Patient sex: M
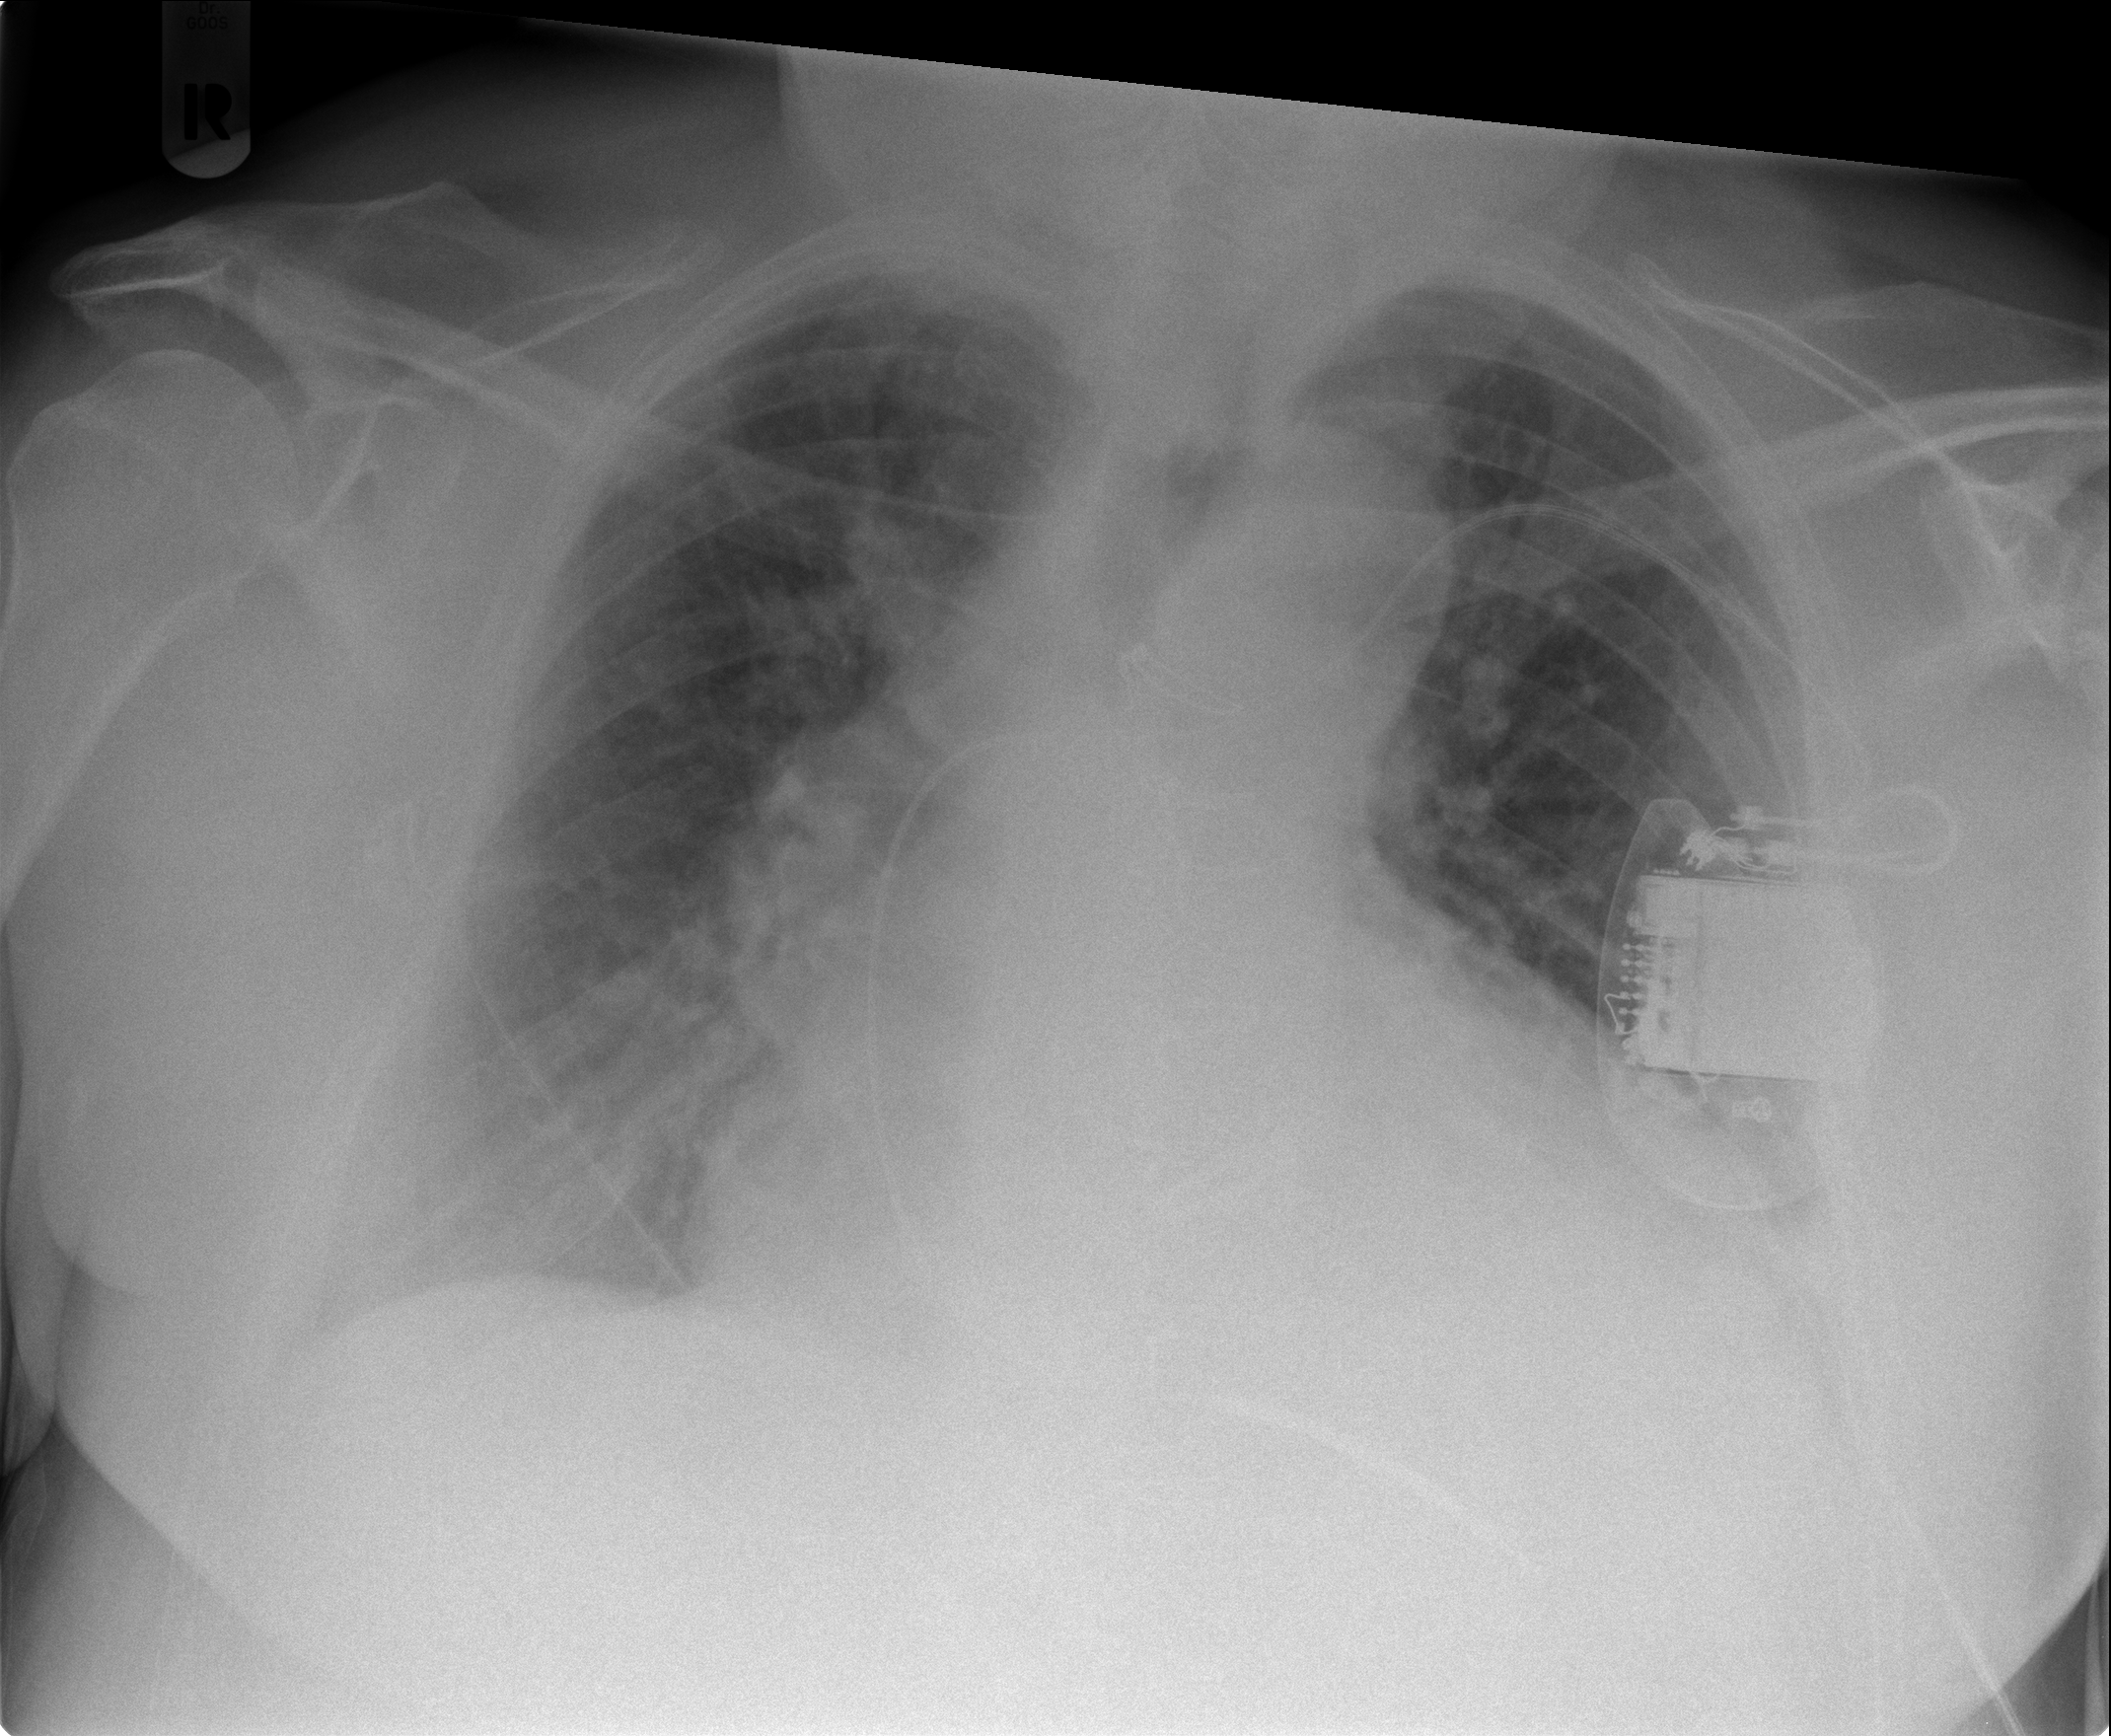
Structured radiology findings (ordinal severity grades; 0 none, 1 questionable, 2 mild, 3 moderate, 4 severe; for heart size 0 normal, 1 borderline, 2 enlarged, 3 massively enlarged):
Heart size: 2
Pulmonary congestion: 2
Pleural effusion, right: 2
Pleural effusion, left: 2
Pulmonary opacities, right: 1
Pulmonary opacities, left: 0
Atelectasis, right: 2
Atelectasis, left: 1